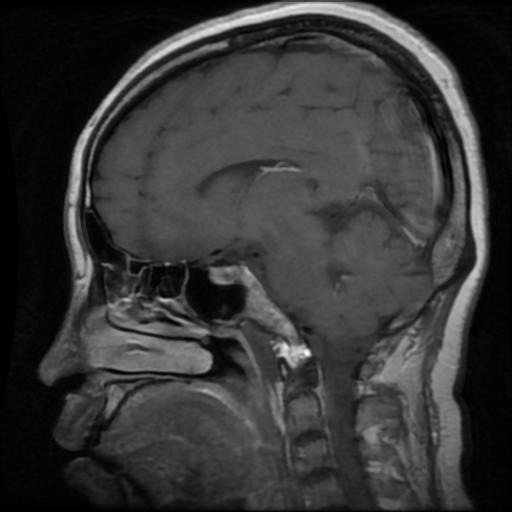
Label: pituitary